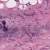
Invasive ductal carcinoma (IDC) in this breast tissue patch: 0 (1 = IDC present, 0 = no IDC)